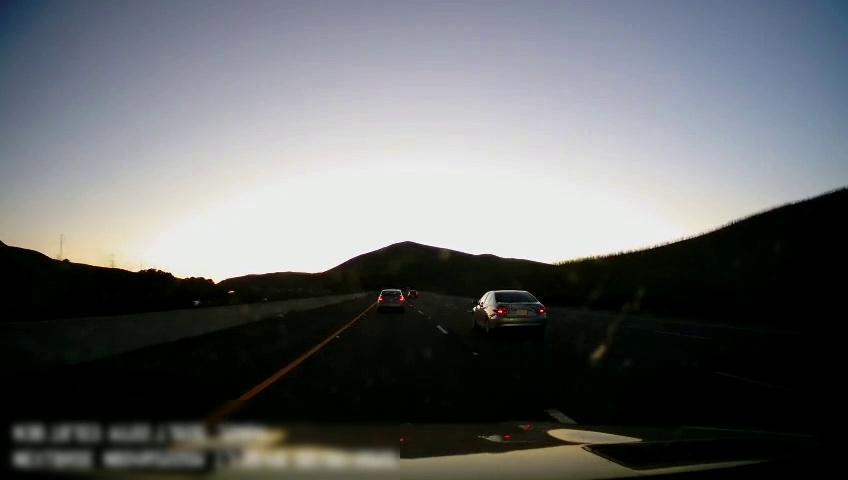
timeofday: Day
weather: Sunny
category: Drivable Space
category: Vehicles | Car
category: Vehicles | Car
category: Vehicles | Car
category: Lanes | Alternate Lane
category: Lanes | Current Lane
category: Lanes | Current Lane
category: Lanes | Alternate Lane
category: Lanes | Alternate Lane